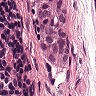
Metastatic tissue present: yes